Chest X-ray. View position: PA
Patient age: 18
Patient sex: M
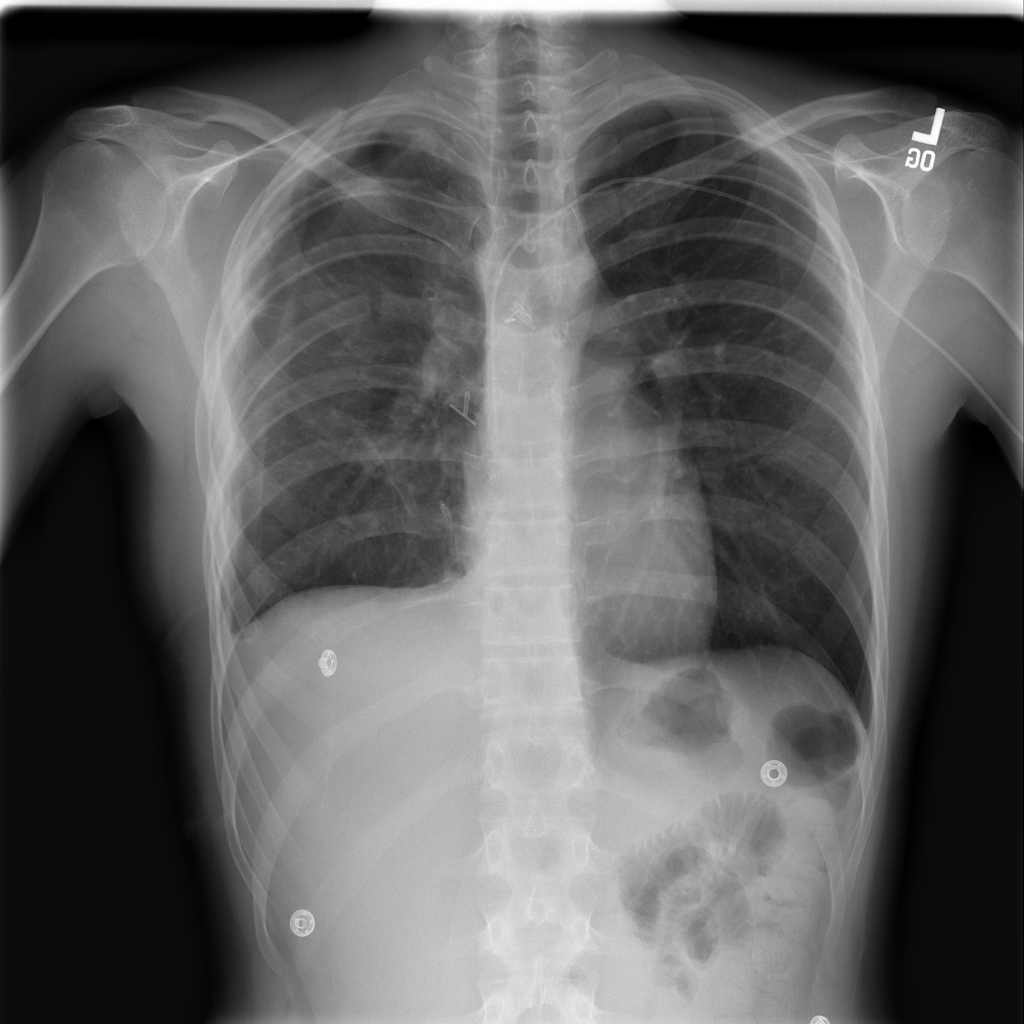
Finding: Pneumothorax